Lunar surface albedo tile
Center latitude: 22.668
Center longitude: 17.351
Resolution (meters per pixel, mean): 175.83
Tile area (km^2): 32182.91
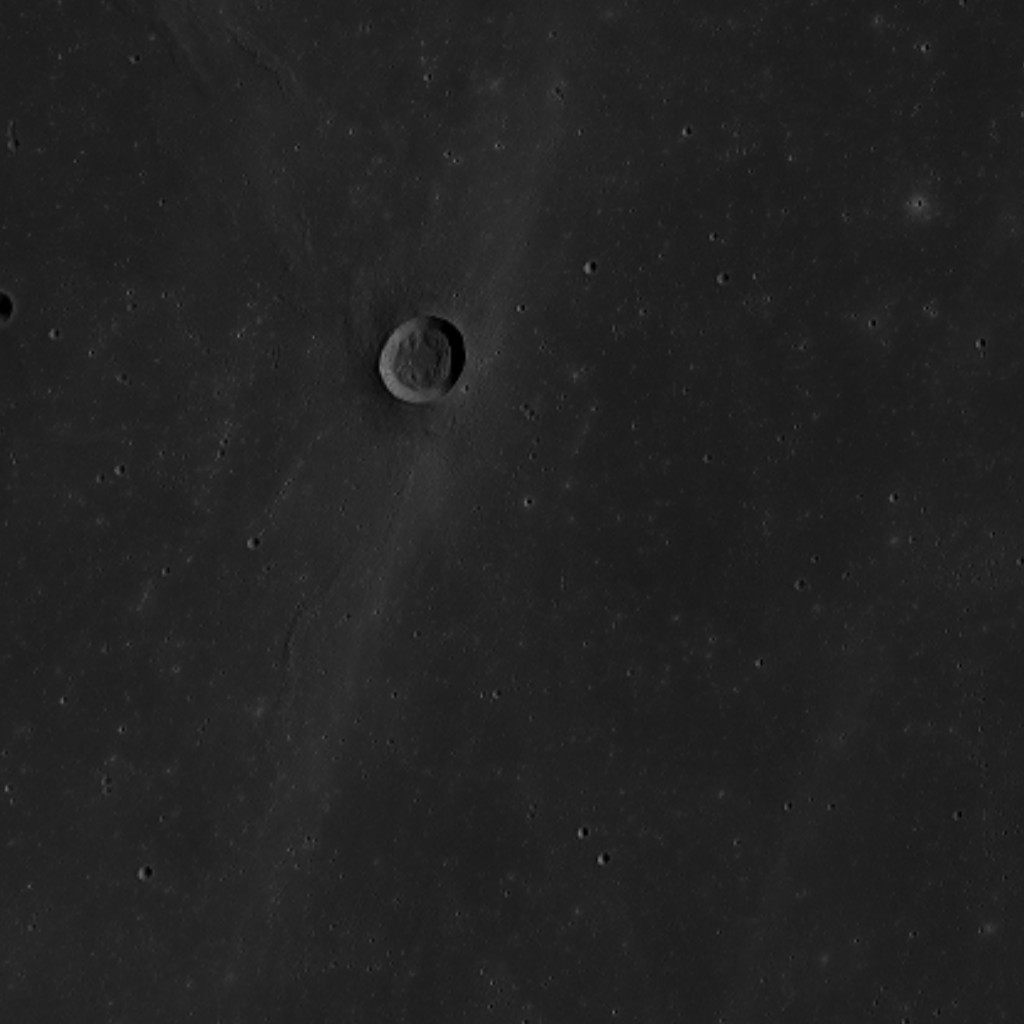